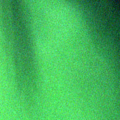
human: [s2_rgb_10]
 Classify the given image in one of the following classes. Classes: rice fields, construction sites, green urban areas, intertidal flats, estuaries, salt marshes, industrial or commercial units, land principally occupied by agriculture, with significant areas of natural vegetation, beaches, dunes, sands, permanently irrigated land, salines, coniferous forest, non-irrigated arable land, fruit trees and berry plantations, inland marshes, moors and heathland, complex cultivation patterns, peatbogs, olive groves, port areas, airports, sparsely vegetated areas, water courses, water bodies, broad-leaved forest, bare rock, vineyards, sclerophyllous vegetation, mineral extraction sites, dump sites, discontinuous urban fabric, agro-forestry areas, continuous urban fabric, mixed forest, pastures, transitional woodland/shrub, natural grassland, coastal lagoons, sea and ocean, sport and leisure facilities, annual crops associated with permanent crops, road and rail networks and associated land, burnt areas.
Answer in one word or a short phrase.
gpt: coastal lagoons